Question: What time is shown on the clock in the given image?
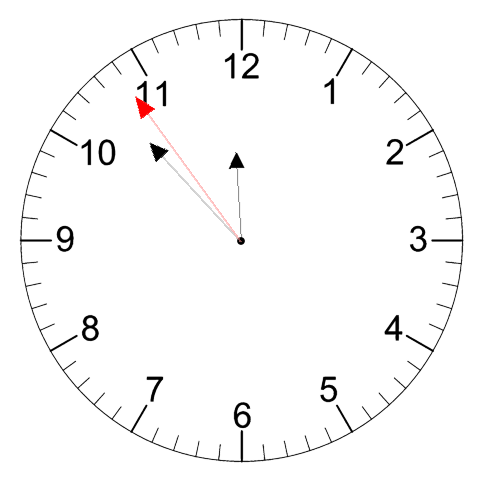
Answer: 11:52:54